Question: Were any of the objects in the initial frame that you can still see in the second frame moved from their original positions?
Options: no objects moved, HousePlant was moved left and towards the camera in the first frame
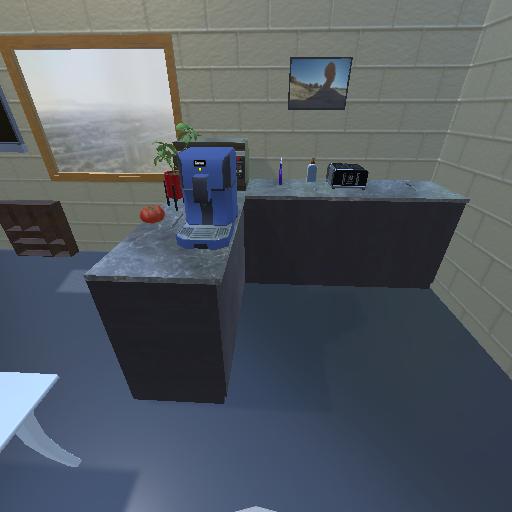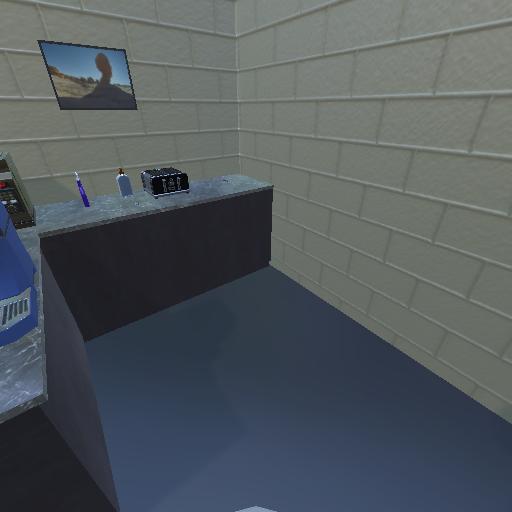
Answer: no objects moved